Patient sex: M
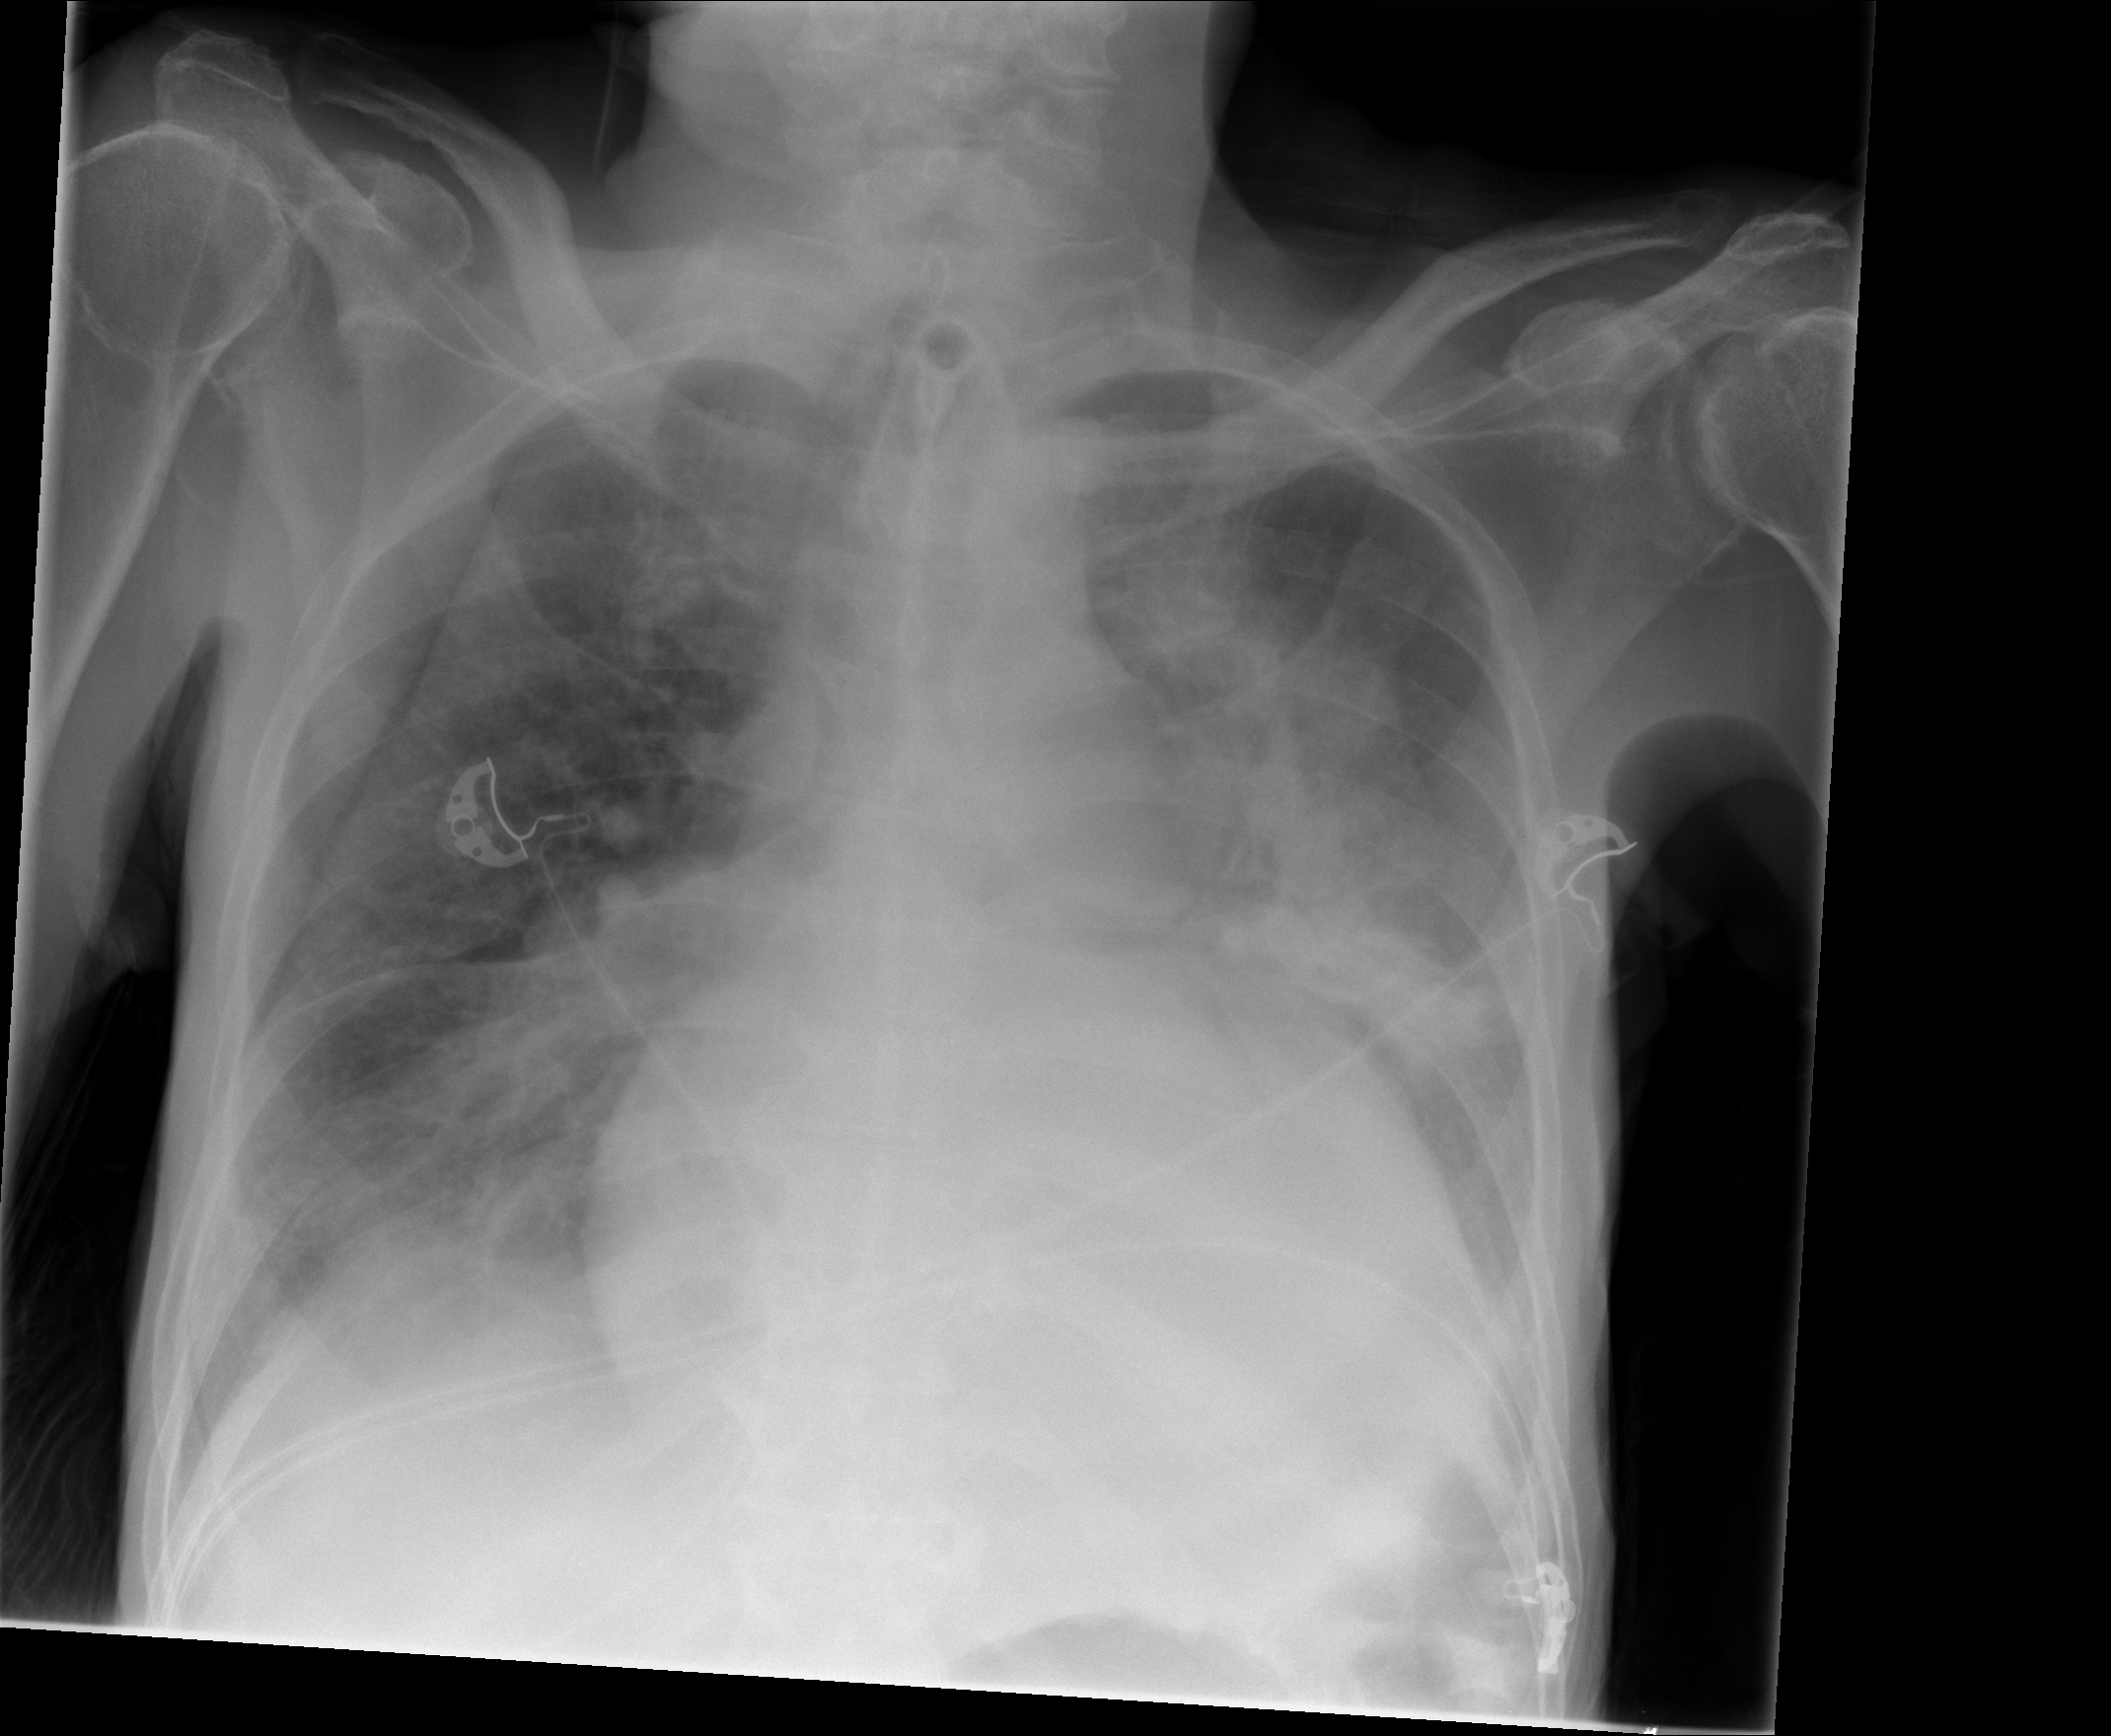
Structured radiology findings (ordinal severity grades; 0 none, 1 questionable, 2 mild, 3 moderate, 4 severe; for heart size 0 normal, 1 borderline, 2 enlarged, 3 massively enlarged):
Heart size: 2
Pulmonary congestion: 2
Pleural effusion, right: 1
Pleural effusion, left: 2
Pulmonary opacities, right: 0
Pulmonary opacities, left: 2
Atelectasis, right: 2
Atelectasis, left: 2